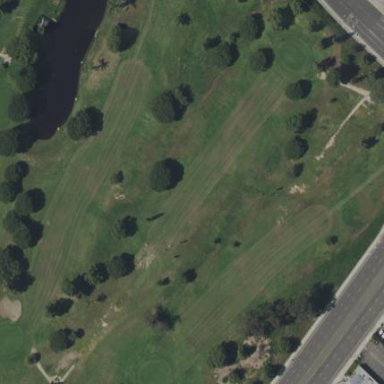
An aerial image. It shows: Golf rough area.